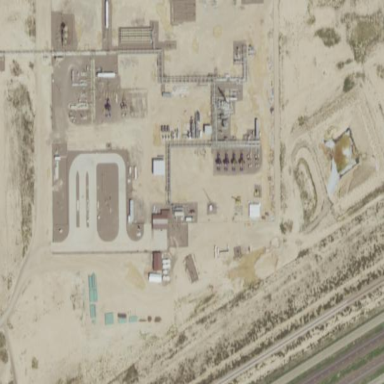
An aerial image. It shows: Industrial area used for gas-related purposes.